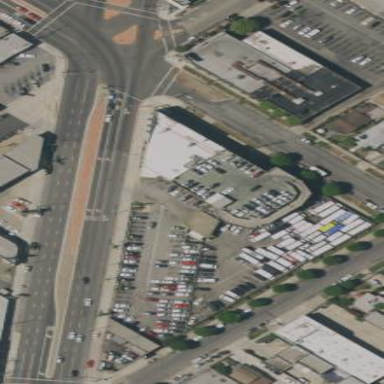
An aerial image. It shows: Commercial building used for cars.